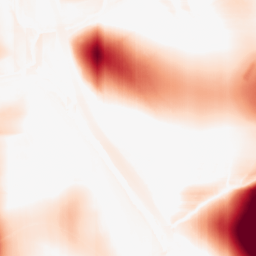
Category: morphological
Decomposition family: rolling_ball
Decomposition parameters: radius: 50
Upsampling method: cubic_catmull_rom
Upsampling parameters: scale: 4
Upsampling scale: 4